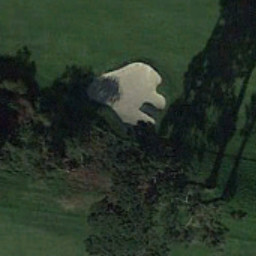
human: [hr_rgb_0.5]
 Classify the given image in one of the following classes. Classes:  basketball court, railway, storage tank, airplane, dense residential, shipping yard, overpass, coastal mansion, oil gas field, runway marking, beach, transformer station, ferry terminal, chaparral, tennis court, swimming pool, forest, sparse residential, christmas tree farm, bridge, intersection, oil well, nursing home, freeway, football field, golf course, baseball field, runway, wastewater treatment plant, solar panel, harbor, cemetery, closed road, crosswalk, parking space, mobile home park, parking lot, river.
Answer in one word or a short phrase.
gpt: golf course